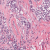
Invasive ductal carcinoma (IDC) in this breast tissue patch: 1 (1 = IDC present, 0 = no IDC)